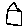
Label: house